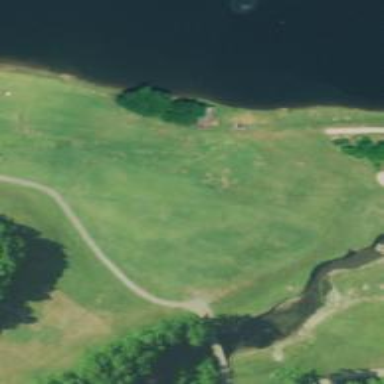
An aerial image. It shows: Grassy area designated as golf fairway.